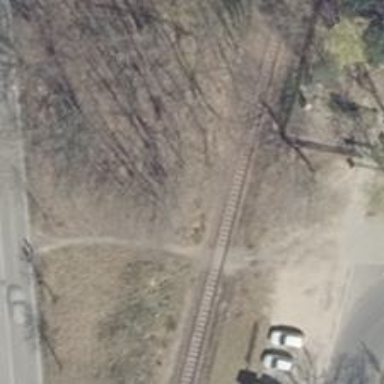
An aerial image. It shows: Path on the ground.